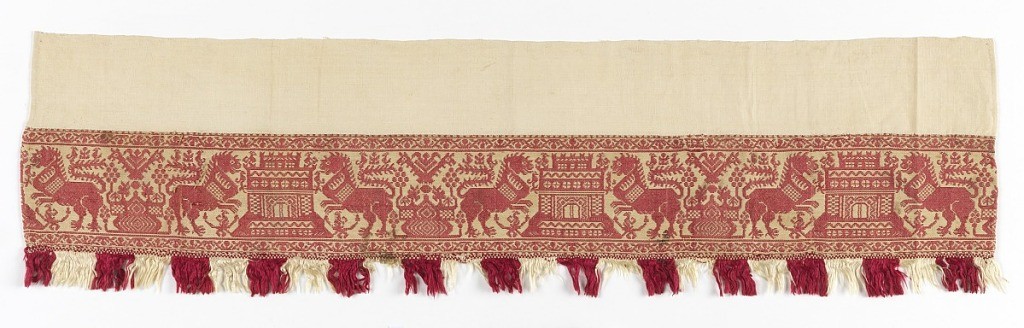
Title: Textile
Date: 17th century
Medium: Technique: woven, combination of two structures
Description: Woven fragment with design in red on cream colored ground. Fringed in red and white stripes.